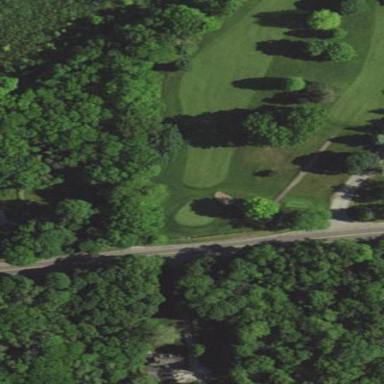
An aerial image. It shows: Scenic golf fairway.